Question: What season is currently active?
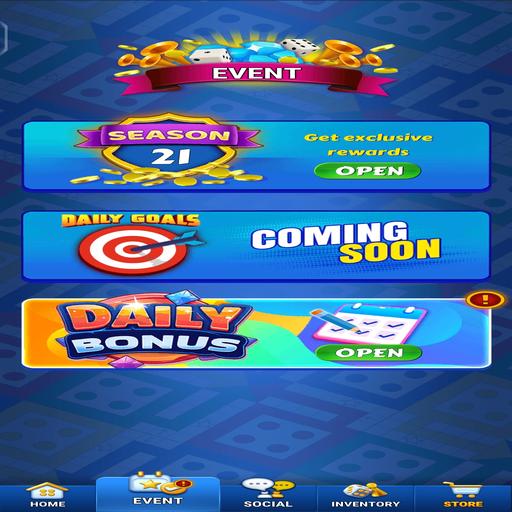
Answer: Season 21